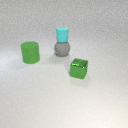
small cyan rubber cylinder above large gray rubber sphere